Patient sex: F
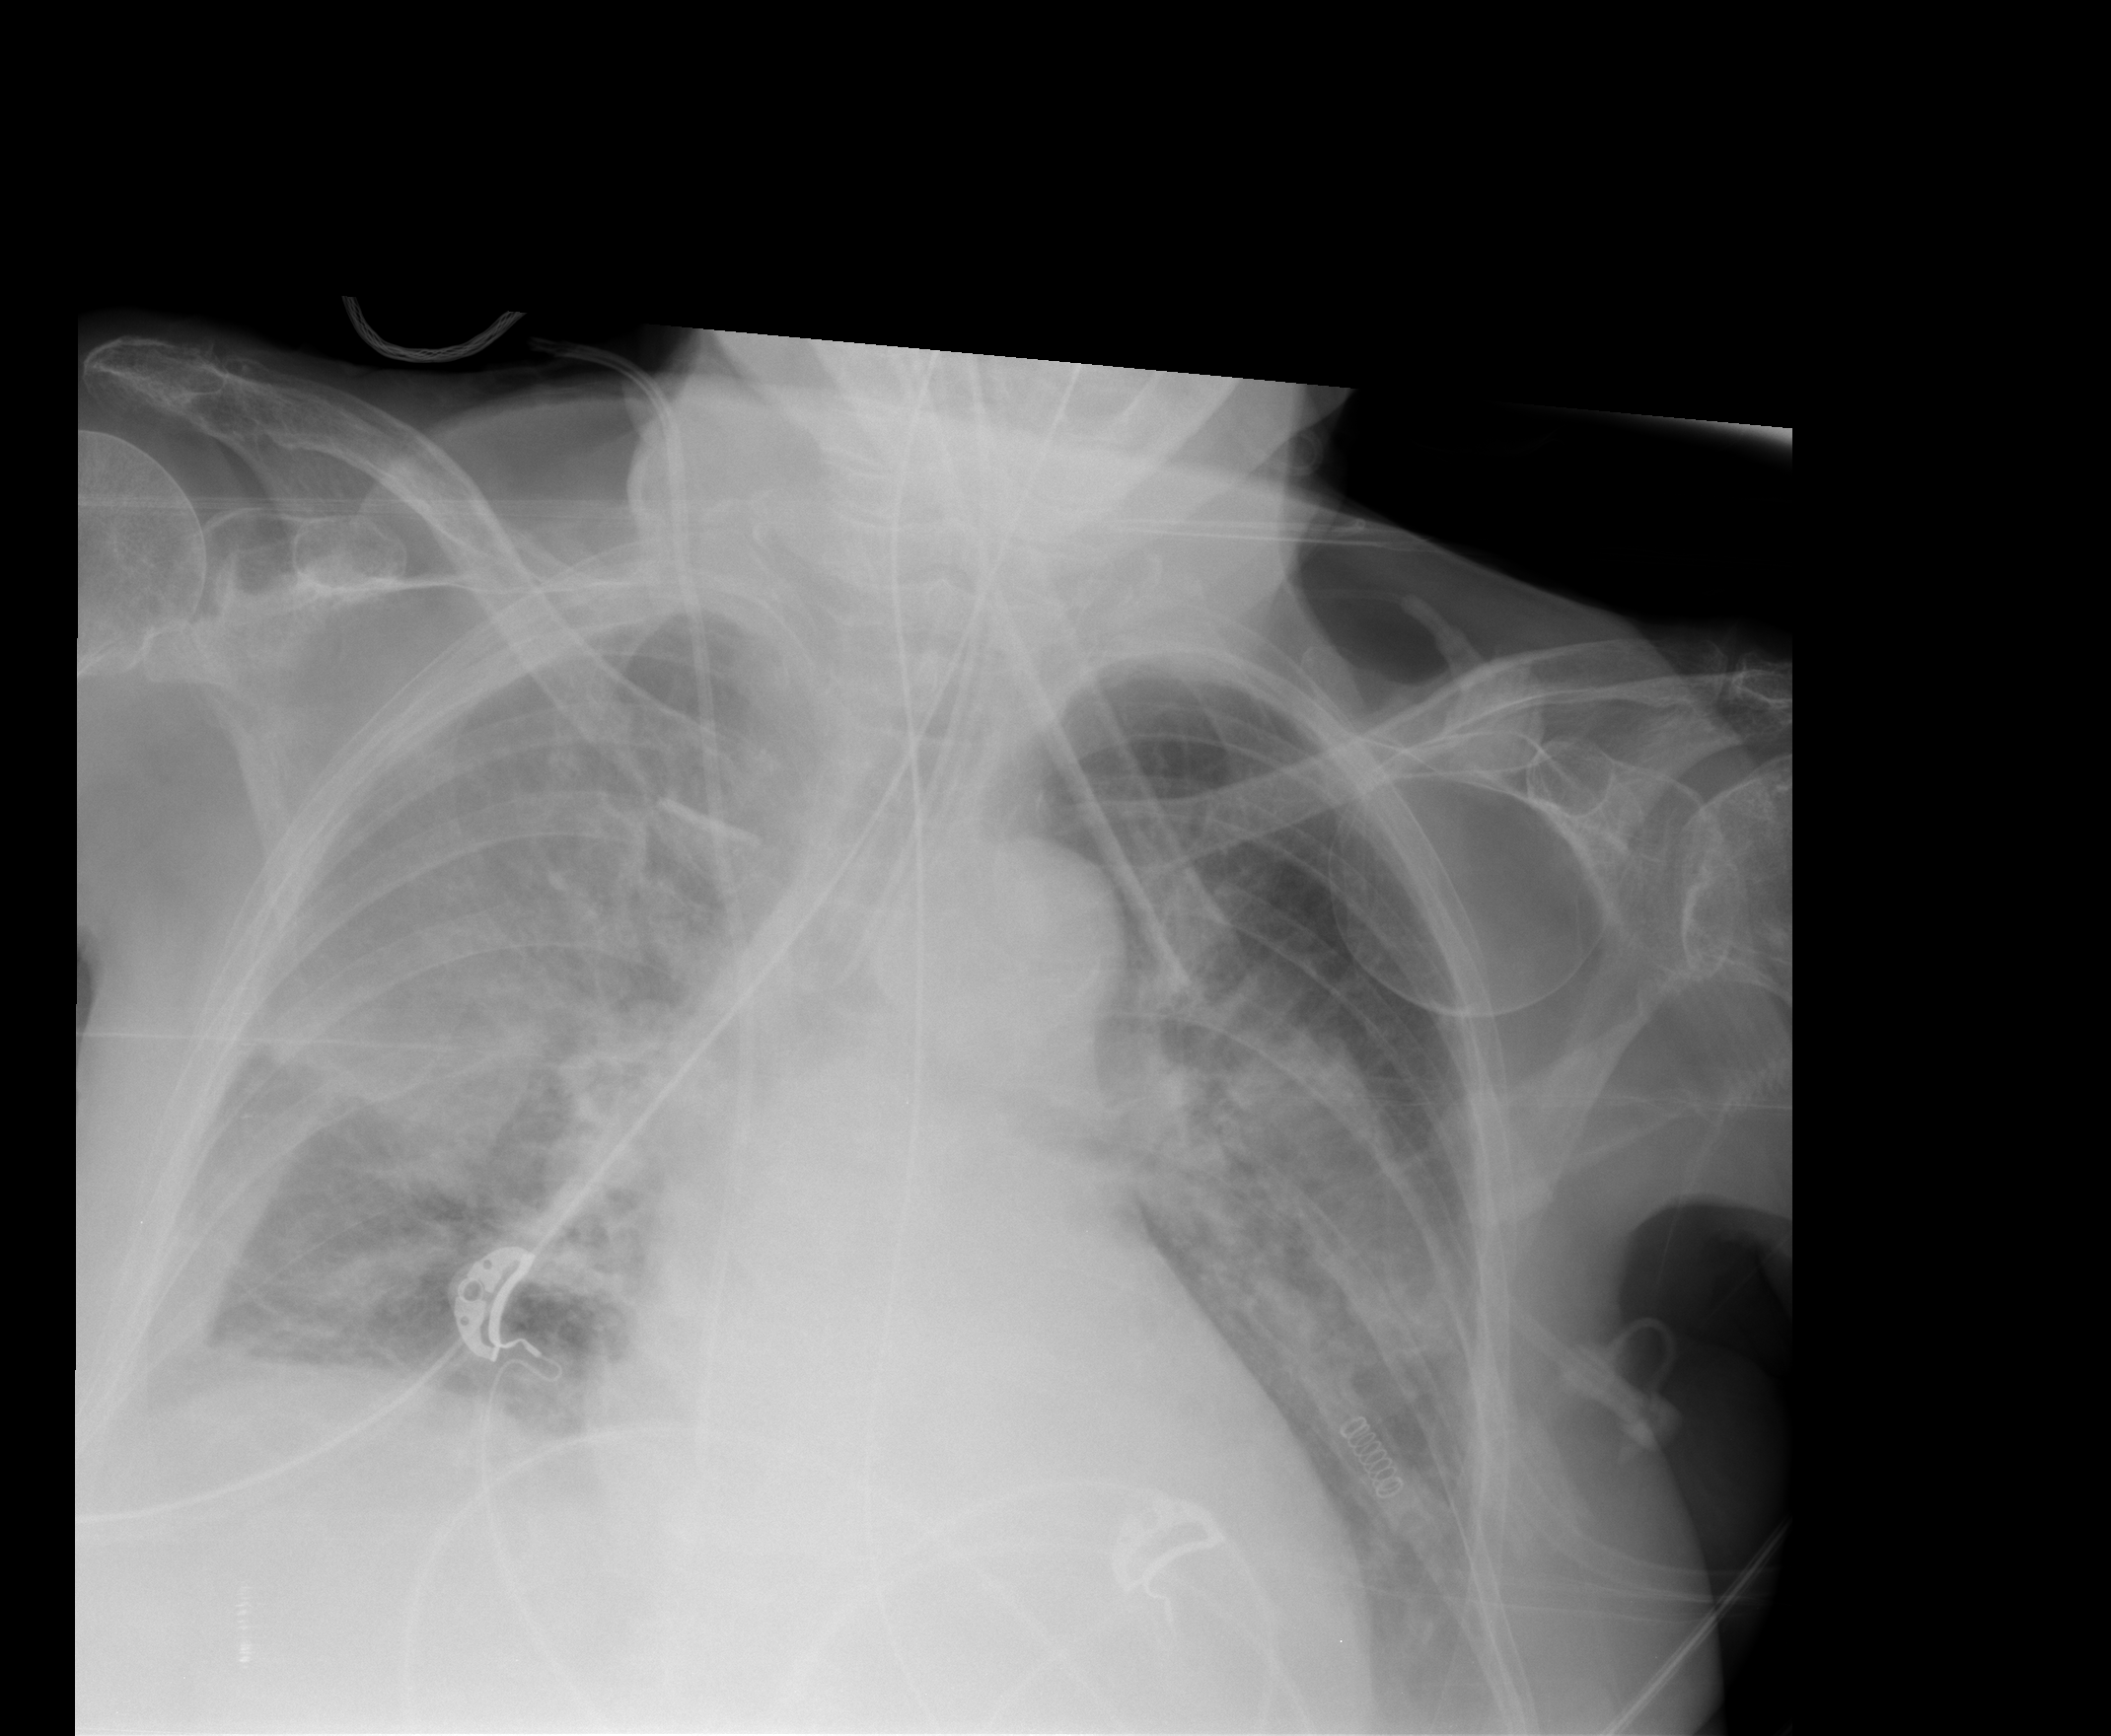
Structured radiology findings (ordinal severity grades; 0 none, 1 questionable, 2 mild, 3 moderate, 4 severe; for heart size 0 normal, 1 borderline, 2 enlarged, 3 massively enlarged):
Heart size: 2
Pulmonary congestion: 3
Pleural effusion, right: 3
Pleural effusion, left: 3
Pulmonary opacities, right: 2
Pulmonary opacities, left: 2
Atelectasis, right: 2
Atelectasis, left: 2